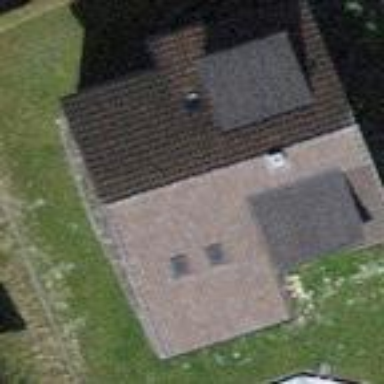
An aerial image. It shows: Simple and straightforward house.